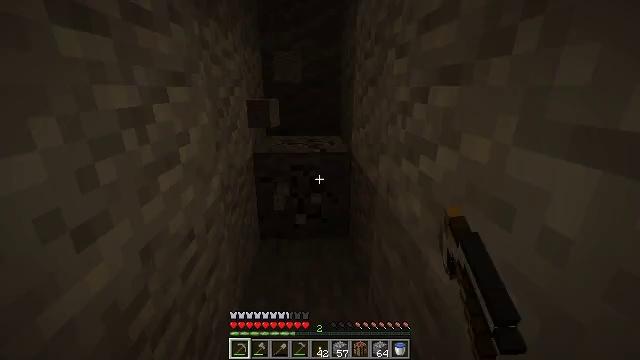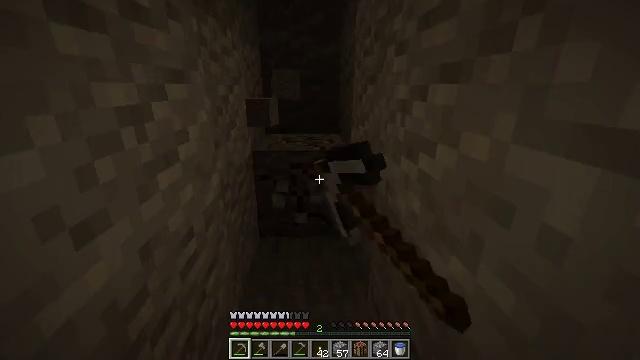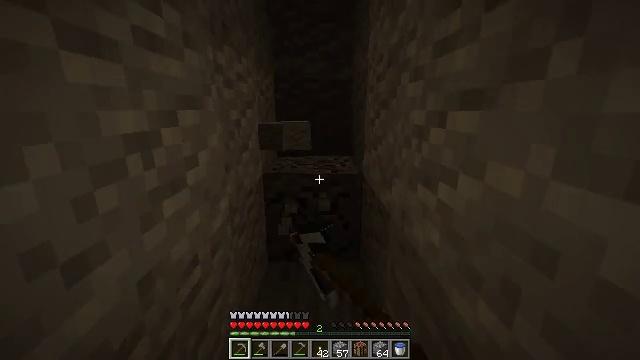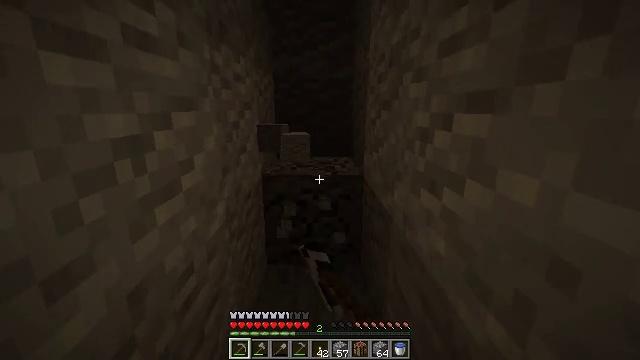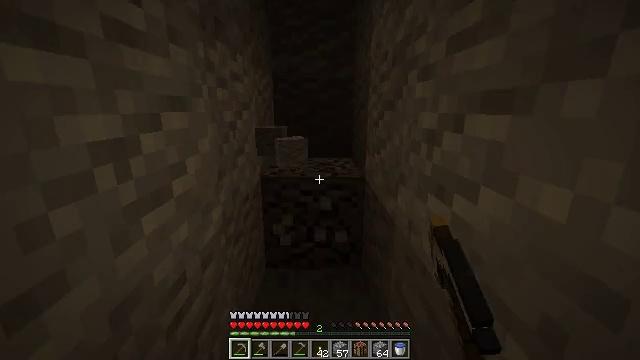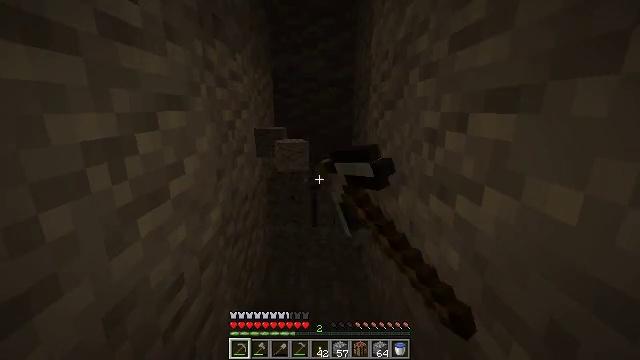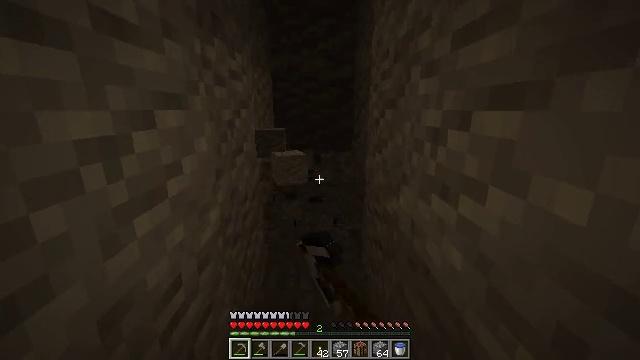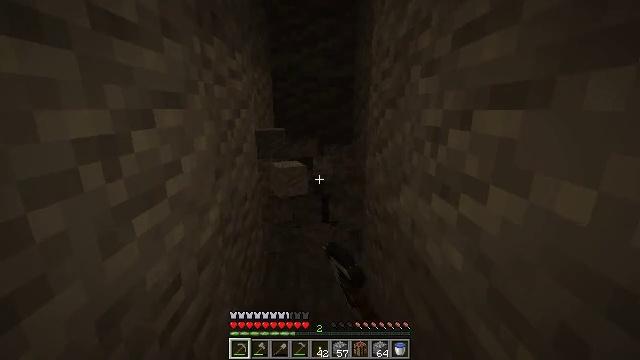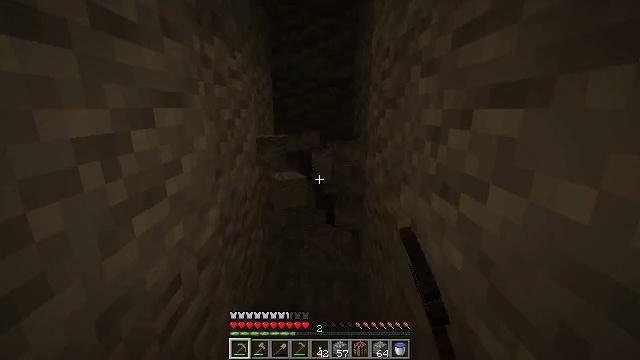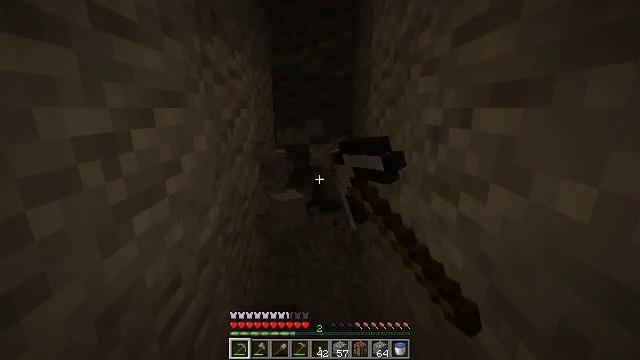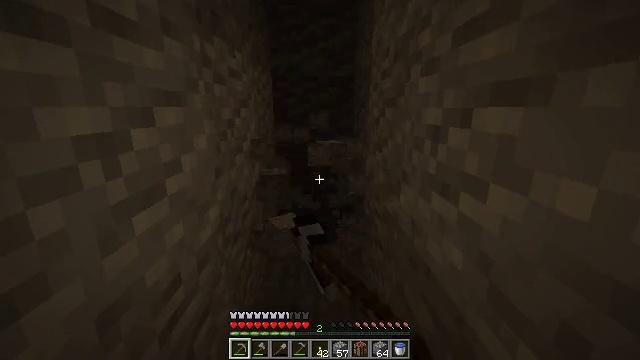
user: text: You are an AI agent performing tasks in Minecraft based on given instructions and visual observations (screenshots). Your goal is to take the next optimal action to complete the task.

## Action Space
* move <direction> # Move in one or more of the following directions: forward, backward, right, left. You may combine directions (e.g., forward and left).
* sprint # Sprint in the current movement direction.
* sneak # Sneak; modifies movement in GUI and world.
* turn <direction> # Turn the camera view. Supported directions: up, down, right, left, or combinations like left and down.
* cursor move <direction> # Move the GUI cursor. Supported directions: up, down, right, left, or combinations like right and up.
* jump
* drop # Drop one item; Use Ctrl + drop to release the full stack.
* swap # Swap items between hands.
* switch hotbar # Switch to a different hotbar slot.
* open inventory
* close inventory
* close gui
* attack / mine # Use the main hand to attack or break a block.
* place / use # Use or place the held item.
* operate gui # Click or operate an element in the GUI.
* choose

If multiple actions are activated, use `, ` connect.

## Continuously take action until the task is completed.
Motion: motion action
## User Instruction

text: Extract andesite from a cave or mountain.
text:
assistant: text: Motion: attack / mine
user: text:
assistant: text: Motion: move forward, turn left and up, attack / mine
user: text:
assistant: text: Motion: attack / mine
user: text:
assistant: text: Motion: attack / mine
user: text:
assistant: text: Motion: attack / mine
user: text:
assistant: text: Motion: attack / mine
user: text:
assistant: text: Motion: attack / mine
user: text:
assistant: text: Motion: attack / mine
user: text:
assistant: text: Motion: attack / mine
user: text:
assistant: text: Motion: attack / mine
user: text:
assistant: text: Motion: attack / mine